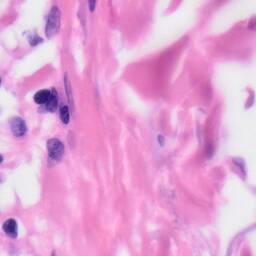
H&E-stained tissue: Skin